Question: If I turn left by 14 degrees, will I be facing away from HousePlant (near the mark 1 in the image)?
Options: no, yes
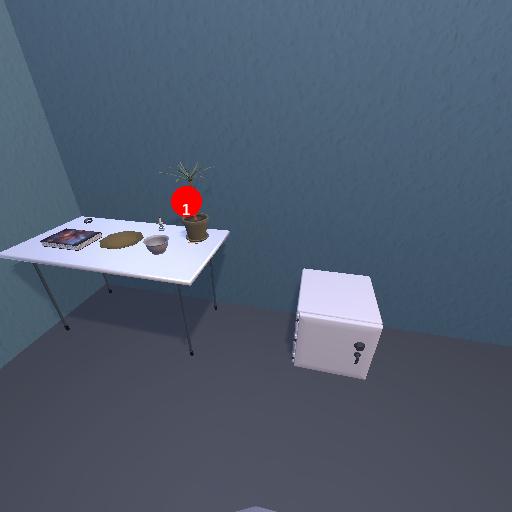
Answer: no